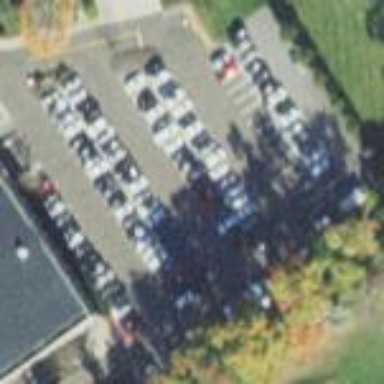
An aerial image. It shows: Parking area.